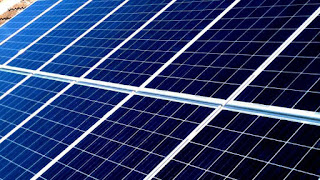
Label: Clean